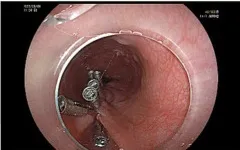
(B) Clamping the esophageal chasm with 6 titanium clips.
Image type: endoscopy (airway_endoscopy)